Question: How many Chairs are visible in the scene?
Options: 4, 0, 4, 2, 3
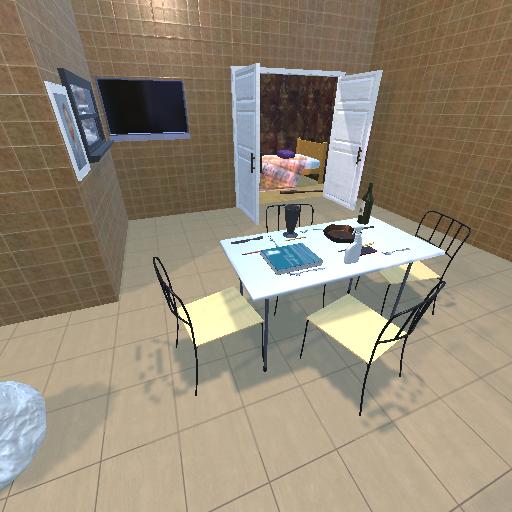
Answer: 4